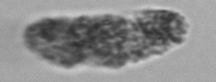
Label: fecal_pellet